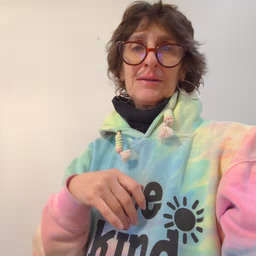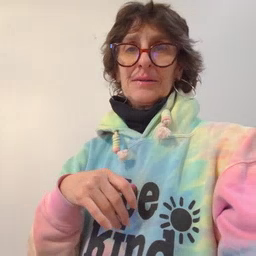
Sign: callonphone